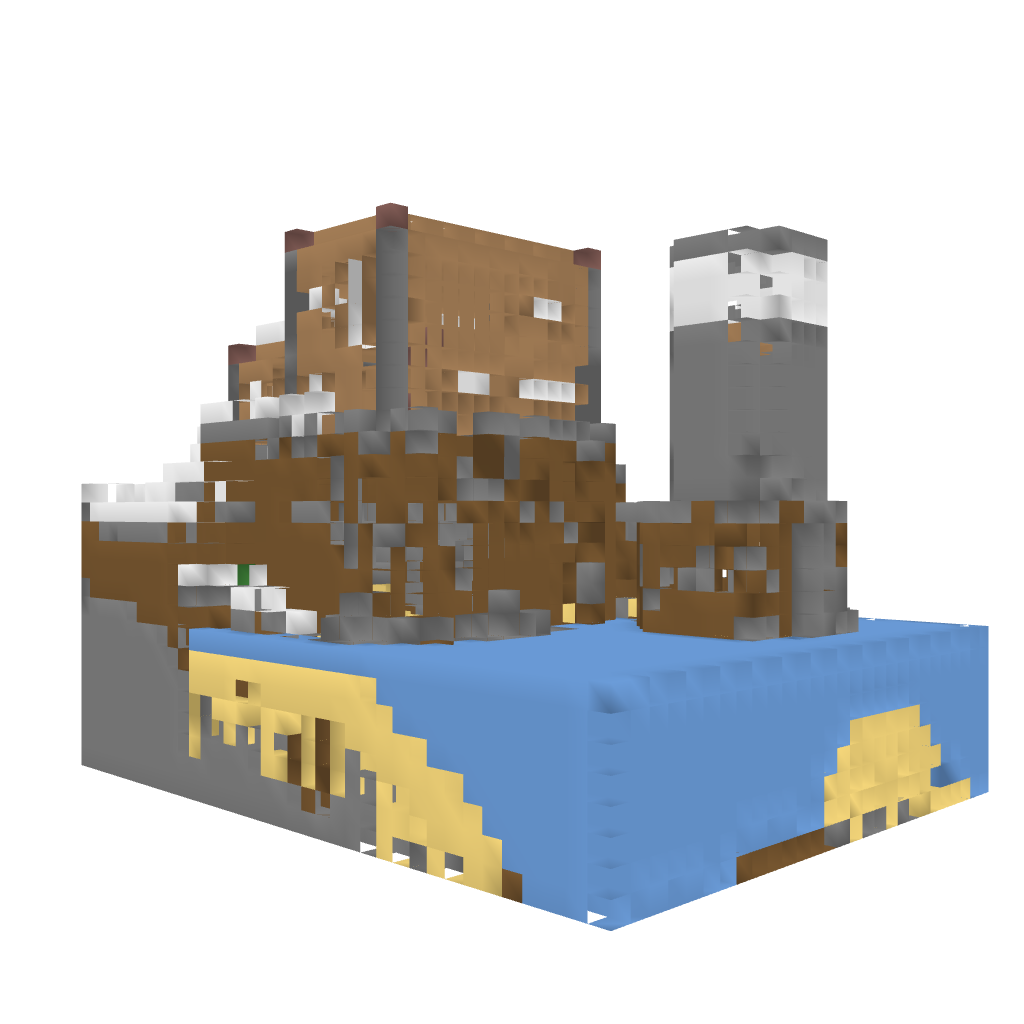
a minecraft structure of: To The Moon house a lot of earth